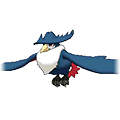
Pok\u00e9mon: honchkrow